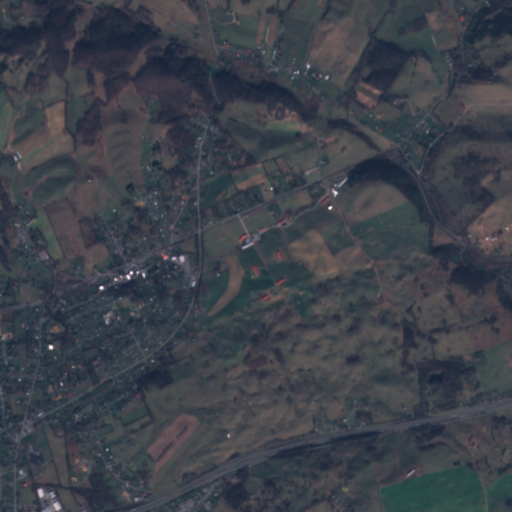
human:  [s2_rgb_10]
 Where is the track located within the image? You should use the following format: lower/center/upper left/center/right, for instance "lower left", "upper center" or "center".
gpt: There is no track in the image.